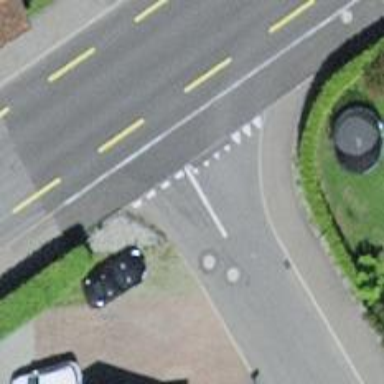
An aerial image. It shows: Road with "give way" sign.